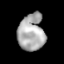
Tissue: lung
Cell type: Epithelial cells
Senescence score: 0.2308
Nuclear area (px): 952
Mean DAPI intensity: 171.493